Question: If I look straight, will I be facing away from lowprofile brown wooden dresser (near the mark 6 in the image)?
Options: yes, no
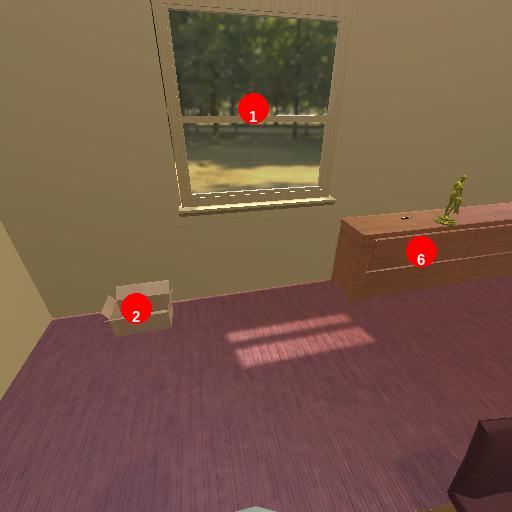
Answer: yes